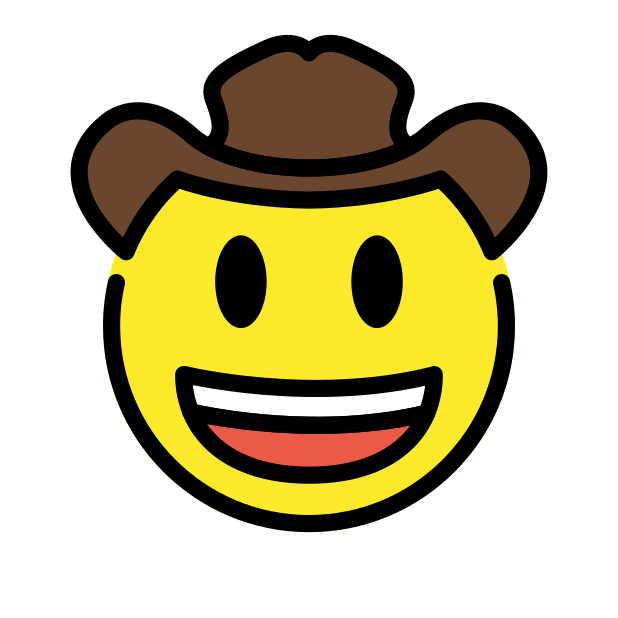
Emoji: 🤠
Name: face with cowboy hat
Unicode: 0x1f920